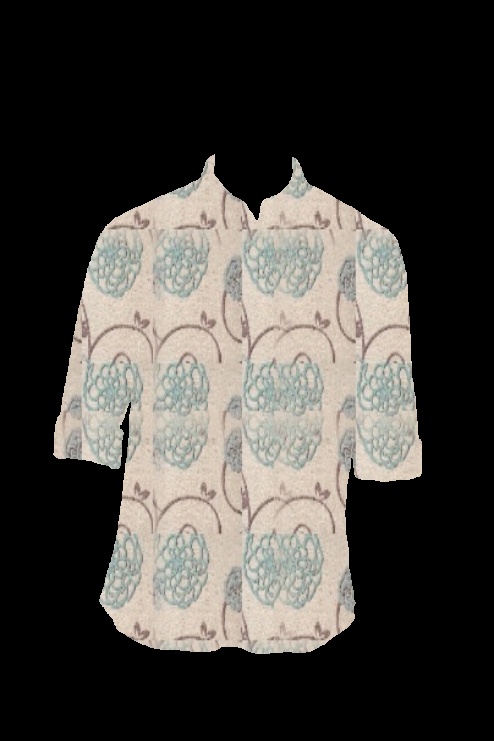
blue multi print tee